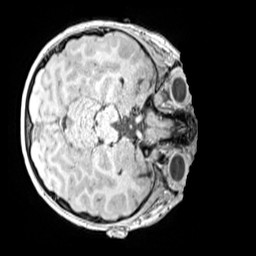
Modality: MP2RAGE
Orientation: axial
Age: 9
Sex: male
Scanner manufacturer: siemens
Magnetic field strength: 3 T
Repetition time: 4 s
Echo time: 0.00299 s